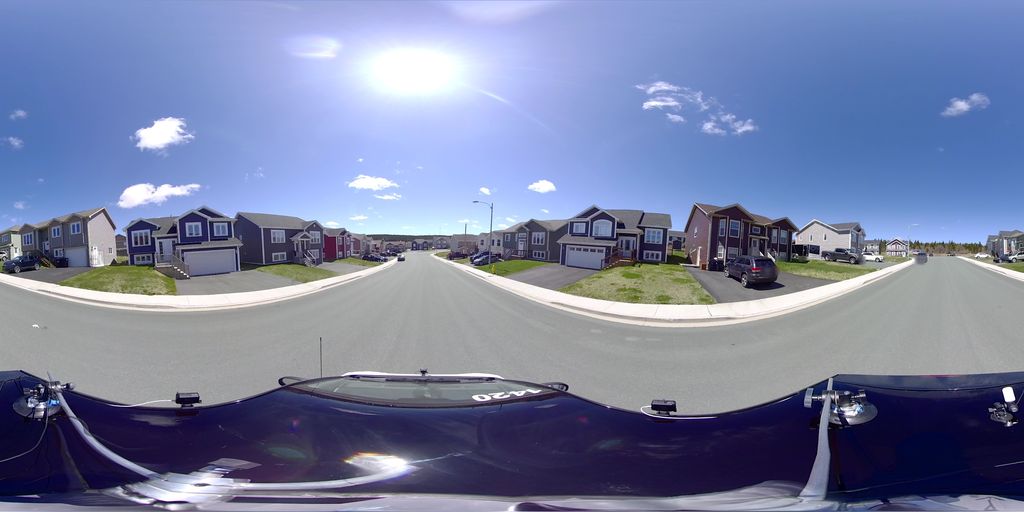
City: st_johns